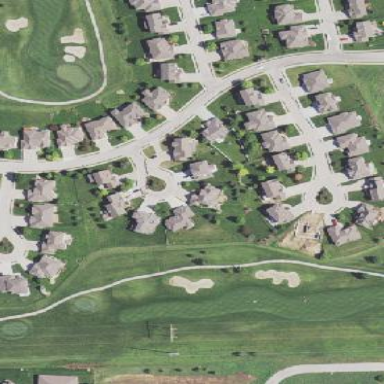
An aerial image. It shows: Golf course.